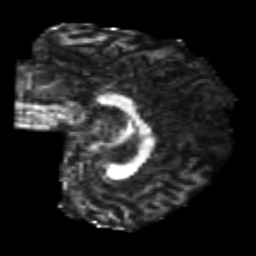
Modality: FA
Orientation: sagittal
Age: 22
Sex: male
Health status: healthy
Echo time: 0.074 s